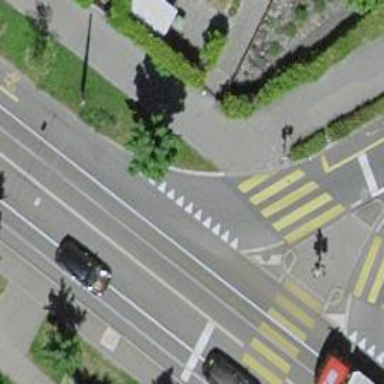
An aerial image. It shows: Asphalt sidewalk along the footway.